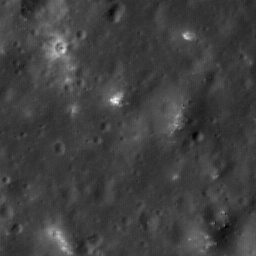
Host type: background_regolith
Lunar coordinates: latitude nan, longitude nan